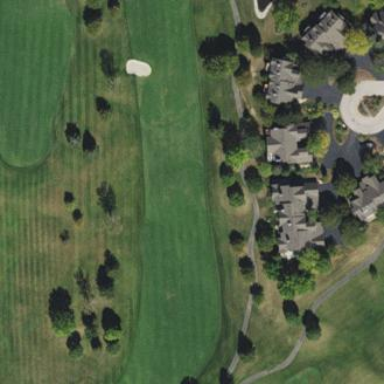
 part of golf course fairway. It is used for the sport of golf."